Question: My codes can be previewed <URL>
The HTML part looks like this:
'''
<div class="container">
<div class="row">
<a href="#a">
<div class="my-border">
<div class="col-md-3">A</div>
<div class="col-md-3">A1</div>
</div>
</a>
<div class="my-border">
<a href="#b">
<div class="col-md-3">B</div>
<div class="col-md-3">B1</div>
</a>
</div>
</div>
</div>
'''
And the CSS part:
'''
.my-border
{
border: medium double rgb(250,0,255)
}
'''
I want to make borders like this
'''
-----------
|A A1|B B1|
-----------
'''
But I found borders are not shown correctly..

Moreover, I have another two questions:
1. Is it ok to wrap a <div class="my-custom-class"> between <div class="col-xx"> and <div class="row">. If not, what is the preferred way?
2. Is it ok to wrap a <a href="my-custom-link"> around serveral <div>s? If not, what might be the preferred way?
Thanks!
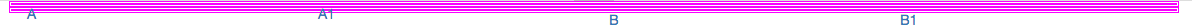
Answer: Because you miss write the point for my-border class, and you must write the content of columns inner in cols divs.
You can too extends the columns divs with your border class.
Look: <URL>